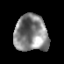
Tissue: prostate
Cell type: Epithelial cells
Senescence score: 0.3544
Nuclear area (px): 1204
Mean DAPI intensity: 132.417